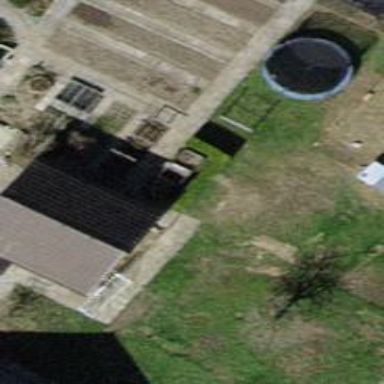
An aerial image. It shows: Garage.